Field crop: maize
Growth stage: 1
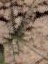
Species: salsola